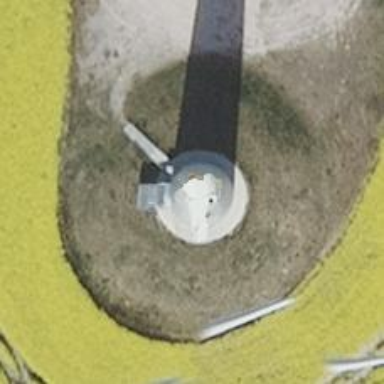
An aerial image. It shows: Wind generator with horizontal axis. The generator is wind turbine.